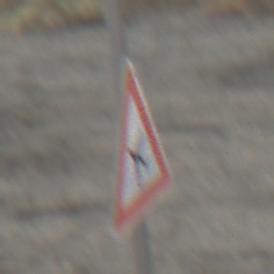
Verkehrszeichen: FlugbetriebRechts
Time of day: SunriseSunset
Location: Outdoor (RoadRail)
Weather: PartlyCloudy
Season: NotSpecified
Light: Natural